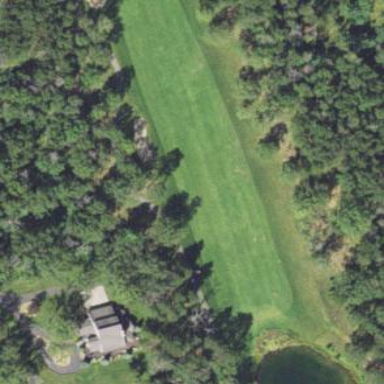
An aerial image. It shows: Scenic golf fairway.